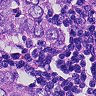
Metastatic tissue present: yes